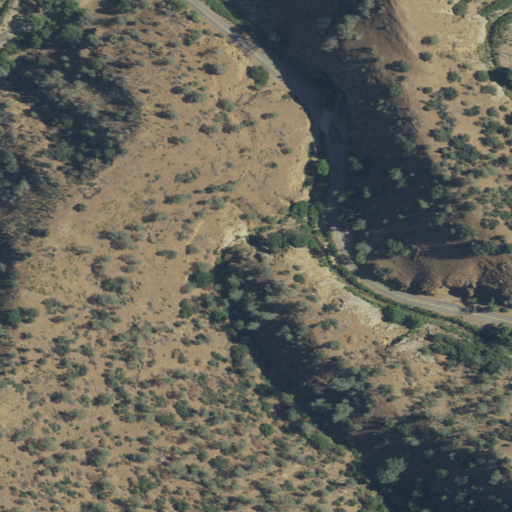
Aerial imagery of valley in California named Devil Canyon containing evergreen forest, shrub, mixed forest, grassland, open development, and low intensity development